The image is a wavelet scalogram (time versus scale/frequency) of a rolling-element bearing's vibration signal. Based on the visible evidence, which condition applies: normal, inner_race, outer_race, ball?
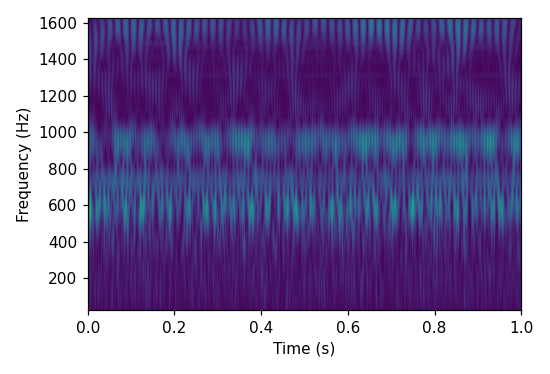
Answer: normal